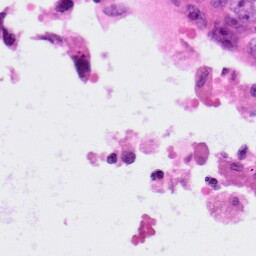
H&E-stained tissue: Lung